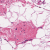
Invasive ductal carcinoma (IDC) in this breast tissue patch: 0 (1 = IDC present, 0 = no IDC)